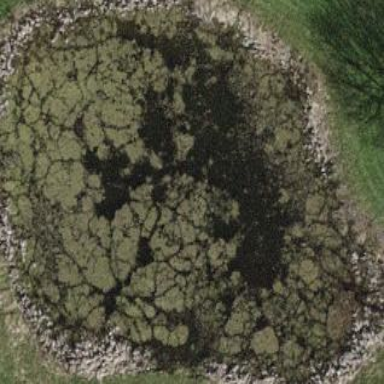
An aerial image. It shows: Water hazard on golf course. The hazard is natural water feature.